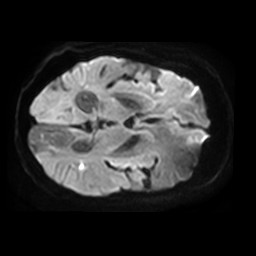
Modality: TRACE
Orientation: axial
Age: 65
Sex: female
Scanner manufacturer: philips
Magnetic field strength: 3 T
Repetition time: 4.666 s
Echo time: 0.07675 s